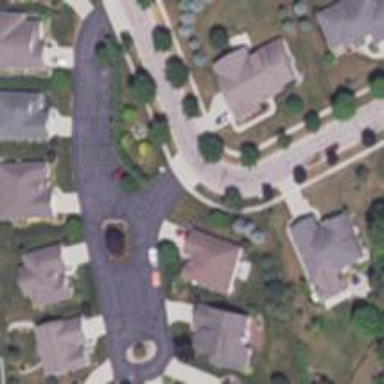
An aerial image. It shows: Residential road.